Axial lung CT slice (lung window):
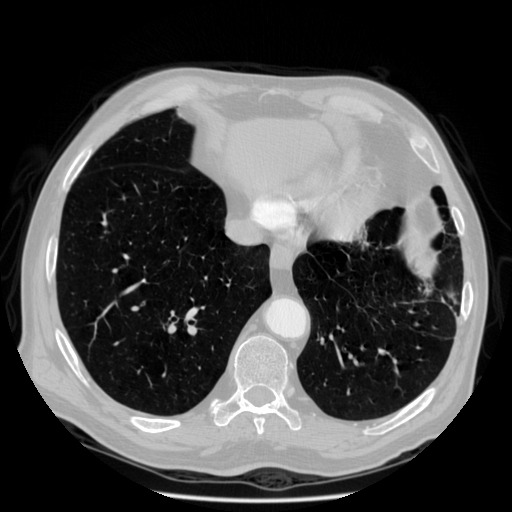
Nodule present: no